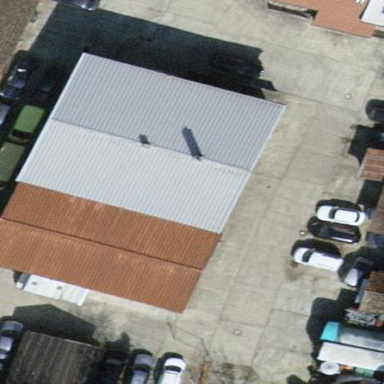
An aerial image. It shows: Building with tile roof.